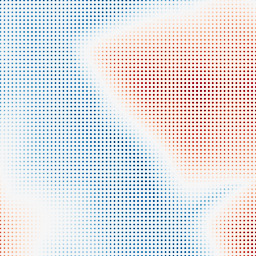
Category: multiscale
Decomposition family: dog_multiscale
Decomposition parameters: sigma_ratio: 2
n_scales: 6
base_sigma: 2
Upsampling method: sinc_blackman
Upsampling parameters: scale: 8
kernel_size: 4
Upsampling scale: 8